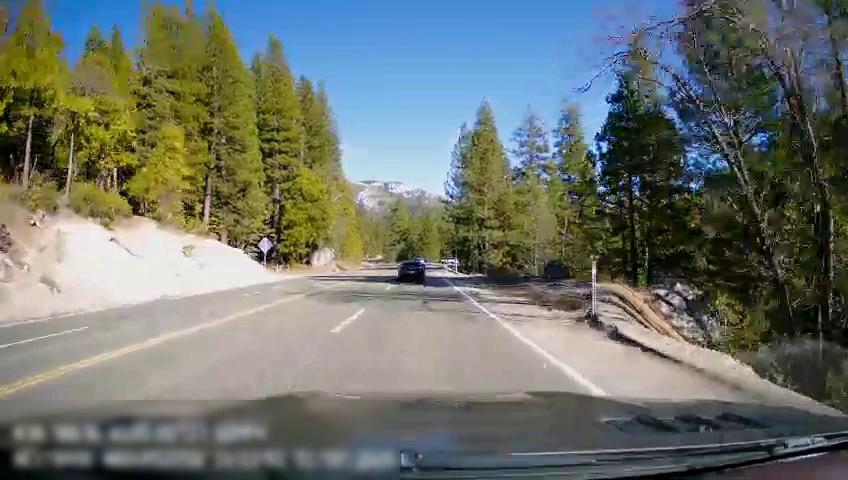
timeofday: Day
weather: Sunny
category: Drivable Space
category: Vehicles | Car
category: Lanes | Opposite Lane
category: Lanes | Current Lane
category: Lanes | Current Lane
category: Lanes | Opposite Lane
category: Lanes | Current Lane
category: Lanes | Opposite Lane